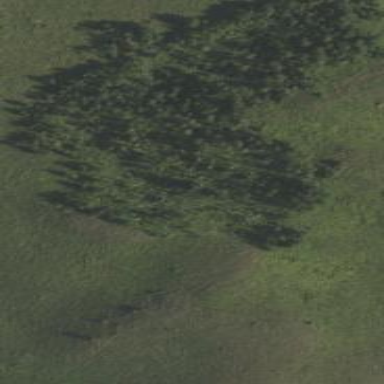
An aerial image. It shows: Deciduous broadleaved woodland area covered with trees.